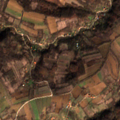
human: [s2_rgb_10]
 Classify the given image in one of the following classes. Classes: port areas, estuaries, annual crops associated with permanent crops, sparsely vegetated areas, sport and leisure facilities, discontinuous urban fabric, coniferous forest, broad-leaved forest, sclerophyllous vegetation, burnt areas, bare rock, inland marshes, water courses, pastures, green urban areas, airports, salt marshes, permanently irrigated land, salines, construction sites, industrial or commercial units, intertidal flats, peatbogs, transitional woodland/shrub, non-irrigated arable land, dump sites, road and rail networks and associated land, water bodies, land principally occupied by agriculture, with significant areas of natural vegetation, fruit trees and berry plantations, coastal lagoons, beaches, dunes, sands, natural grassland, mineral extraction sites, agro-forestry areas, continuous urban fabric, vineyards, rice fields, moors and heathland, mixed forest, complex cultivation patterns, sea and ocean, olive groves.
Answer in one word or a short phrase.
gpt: non-irrigated arable land, complex cultivation patterns, land principally occupied by agriculture, with significant areas of natural vegetation, broad-leaved forest